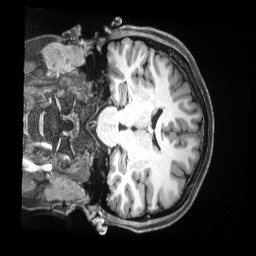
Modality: T1w
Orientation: coronal
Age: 29
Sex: female
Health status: ill
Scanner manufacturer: siemens
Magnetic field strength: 3 T
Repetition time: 2.5 s
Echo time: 0.00181 s